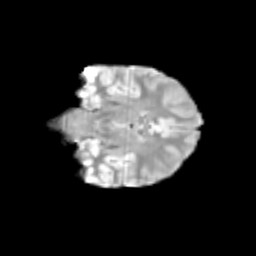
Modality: T2w
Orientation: coronal
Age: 11
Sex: female
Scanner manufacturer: siemens
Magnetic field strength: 3 T
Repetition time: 3.8 s
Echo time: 0.07 s